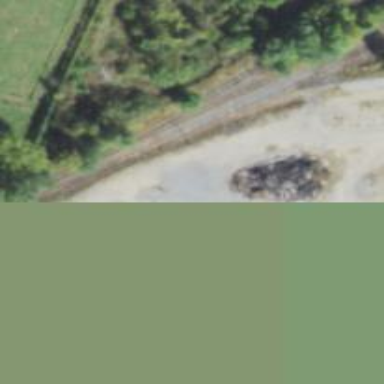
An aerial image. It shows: Disused railway.